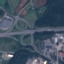
Land use / land cover: Highway